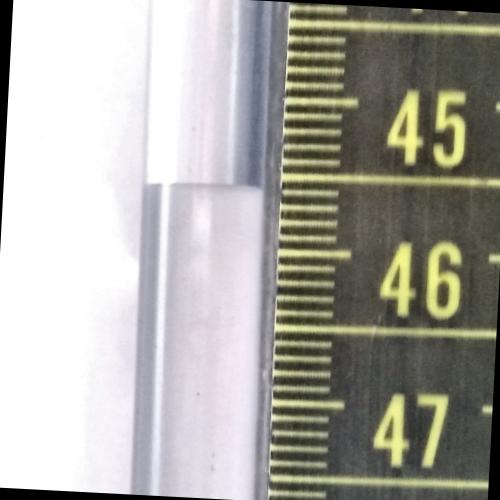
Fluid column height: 45.6 cm